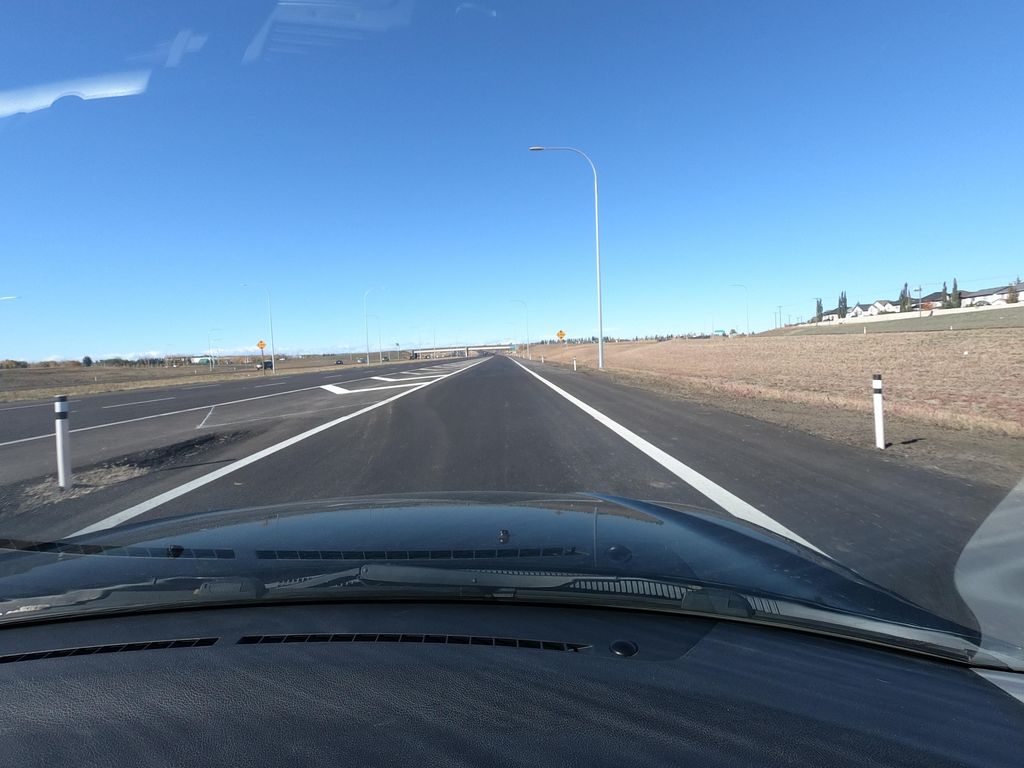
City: calgary